Aerial crown-view tile of a tropical tree (Barro Colorado Island, Panama), acquired 20240813:
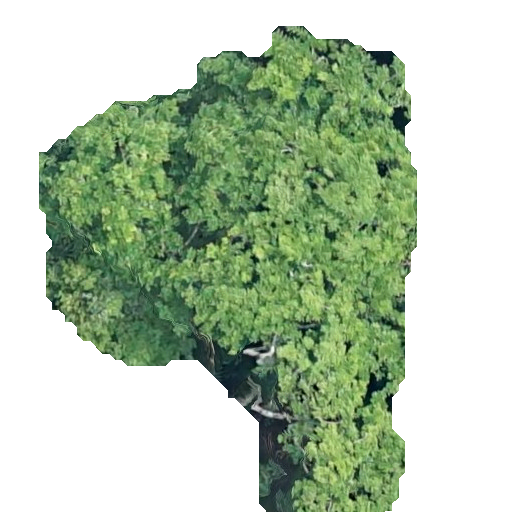
Species: Sapium glandulosum
GBIF accepted scientific name: Sapium glandulosum
Crown area: 191.268 m²